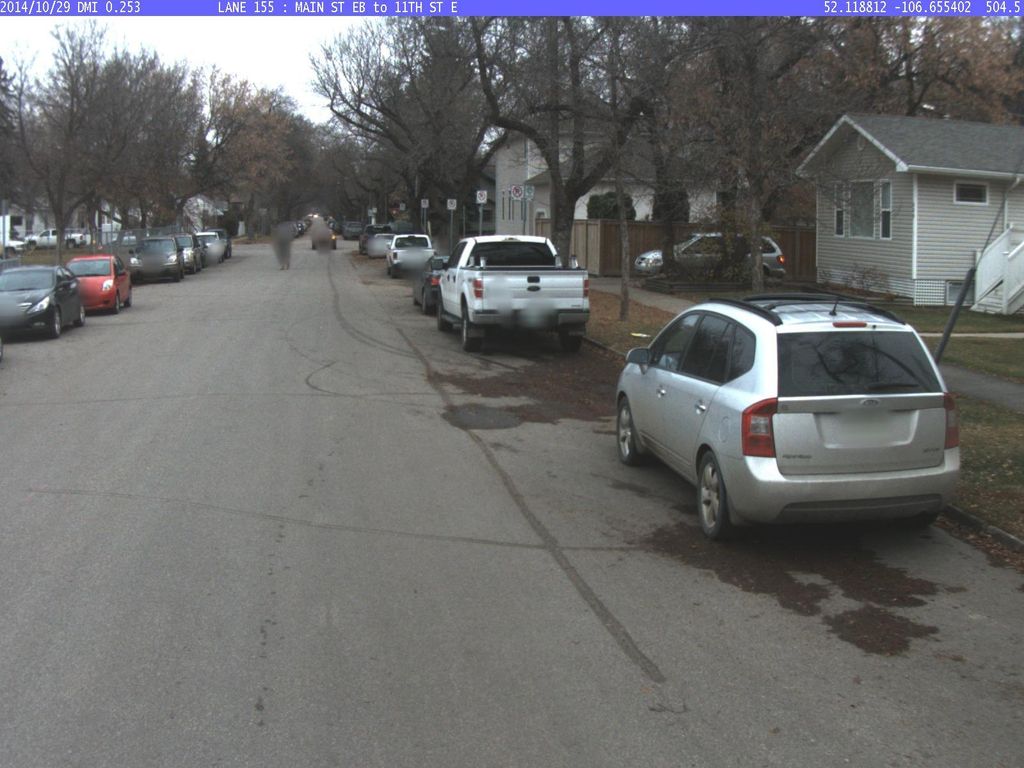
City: saskatoon